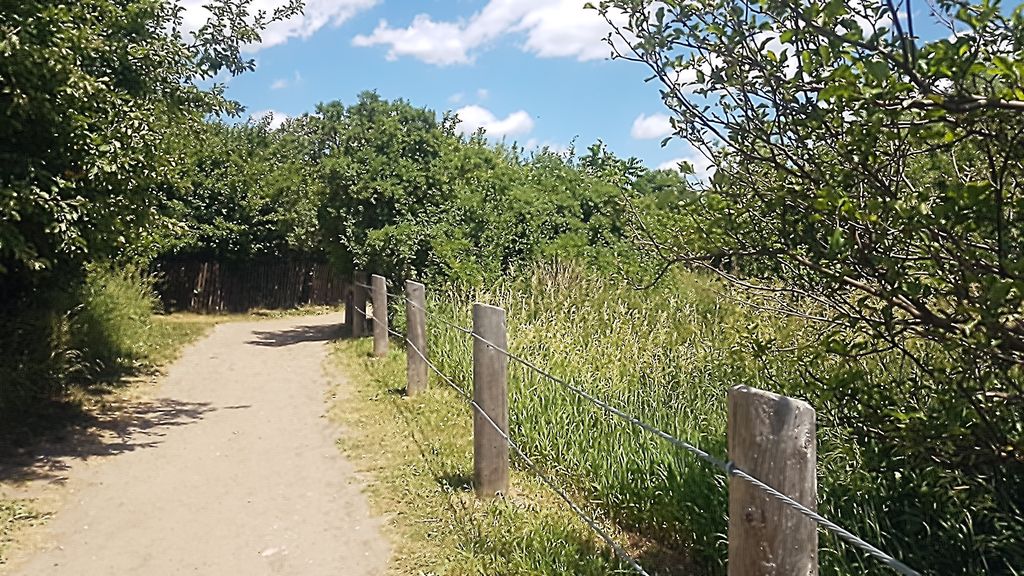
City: toronto